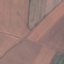
Label: AnnualCrop